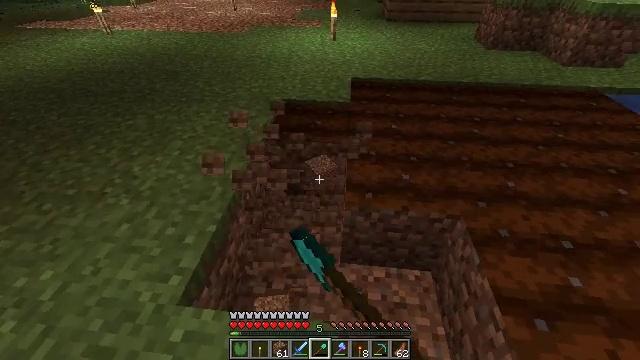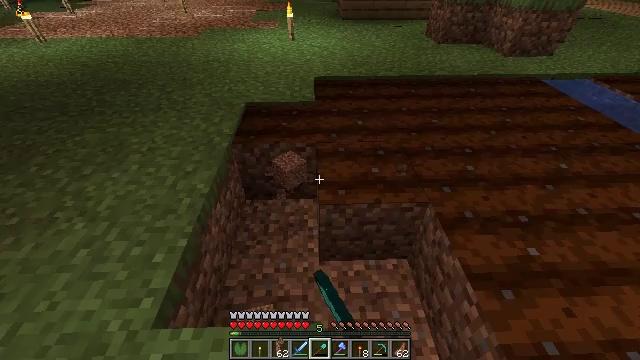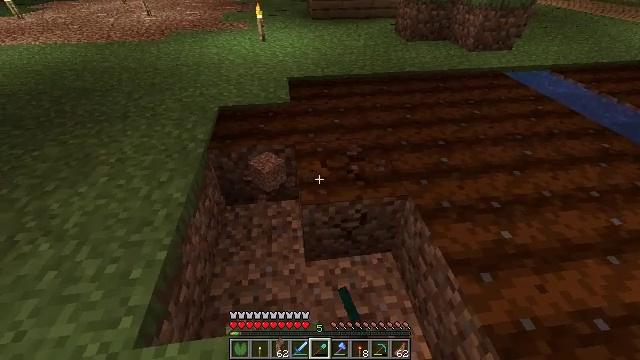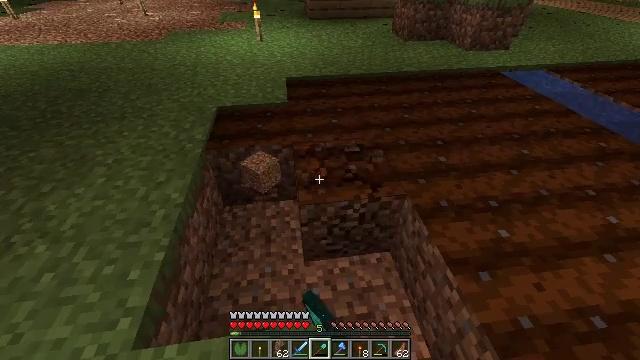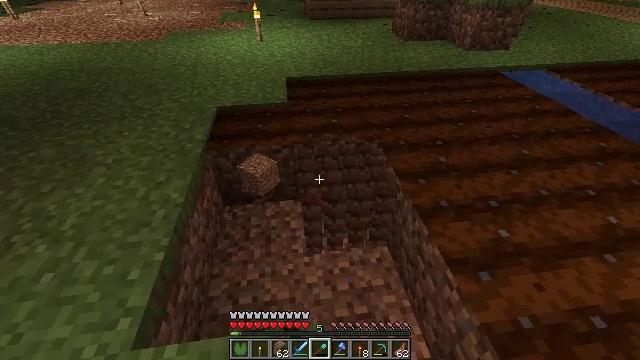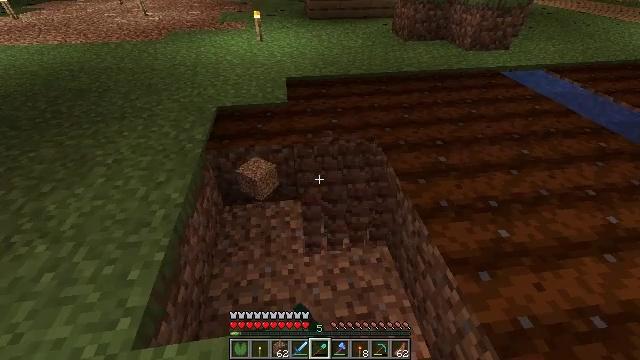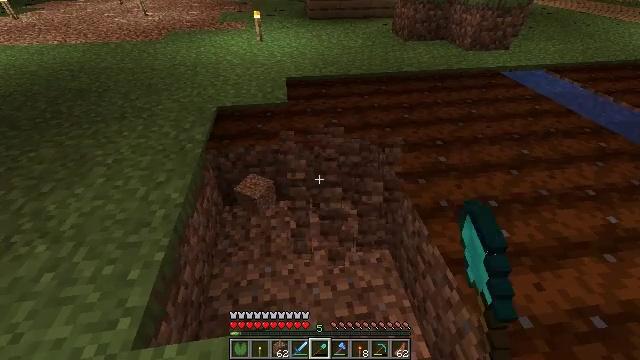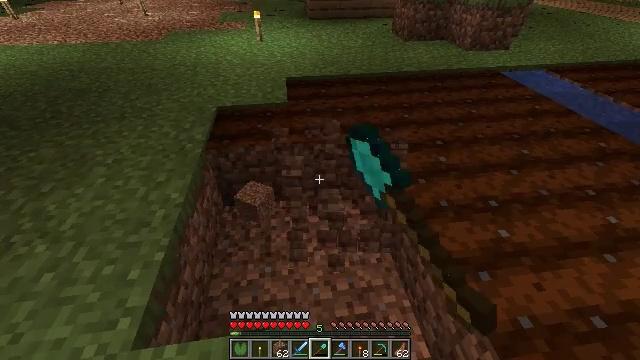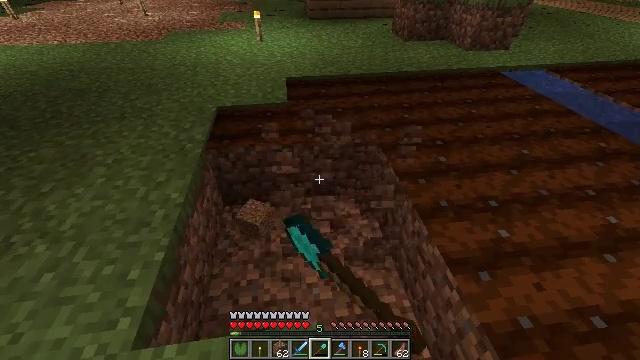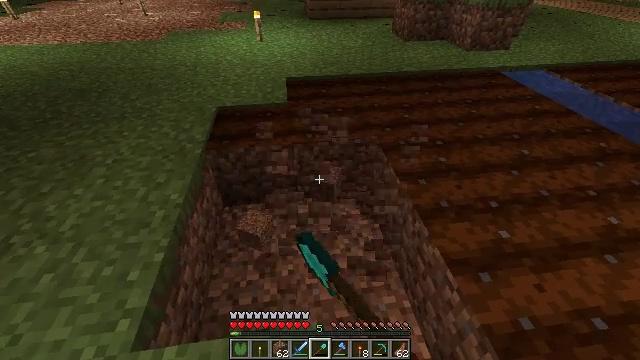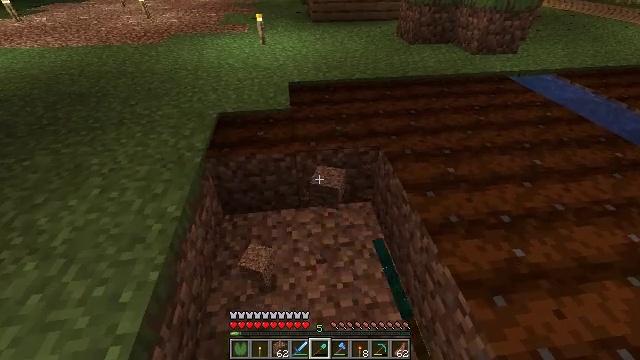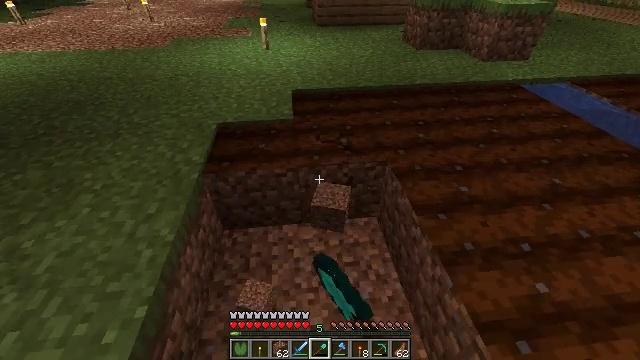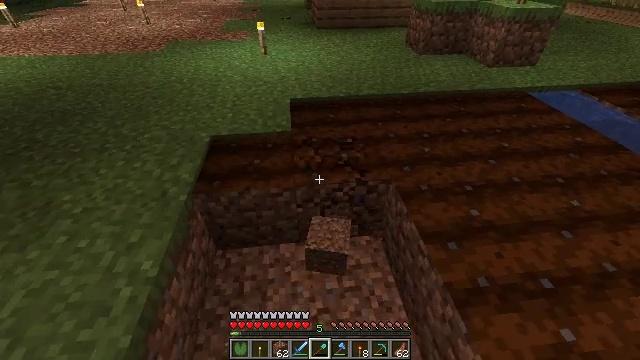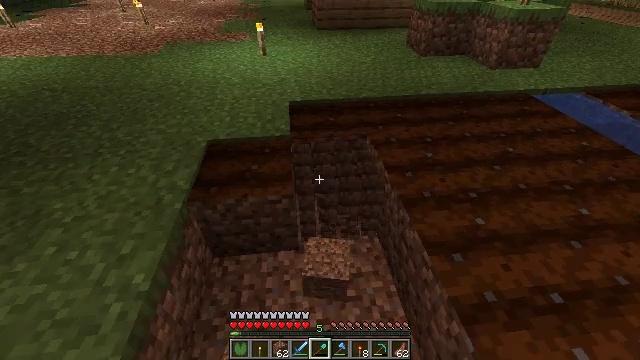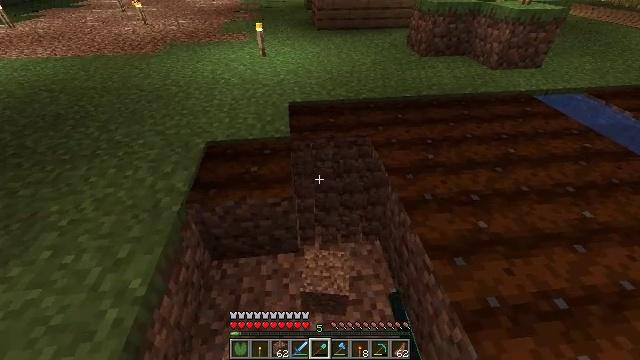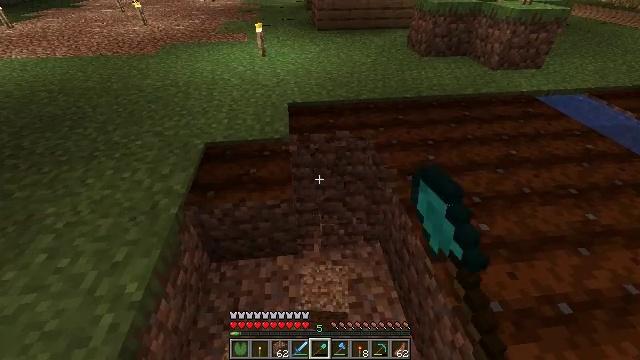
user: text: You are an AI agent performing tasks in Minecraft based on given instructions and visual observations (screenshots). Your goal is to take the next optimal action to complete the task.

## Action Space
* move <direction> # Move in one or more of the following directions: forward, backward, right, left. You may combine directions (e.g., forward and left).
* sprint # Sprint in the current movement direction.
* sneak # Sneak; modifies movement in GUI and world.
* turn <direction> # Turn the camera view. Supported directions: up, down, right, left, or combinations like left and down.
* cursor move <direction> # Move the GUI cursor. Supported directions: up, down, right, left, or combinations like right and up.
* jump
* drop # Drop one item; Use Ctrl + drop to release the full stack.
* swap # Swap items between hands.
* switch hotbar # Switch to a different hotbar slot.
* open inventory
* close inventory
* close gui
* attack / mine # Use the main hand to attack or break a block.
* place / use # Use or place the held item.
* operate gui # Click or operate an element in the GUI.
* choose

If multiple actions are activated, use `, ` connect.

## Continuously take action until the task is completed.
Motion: motion action
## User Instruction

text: Dig up the farmland.
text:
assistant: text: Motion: turn right, attack / mine
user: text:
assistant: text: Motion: turn right, attack / mine
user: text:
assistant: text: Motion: attack / mine
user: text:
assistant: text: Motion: attack / mine
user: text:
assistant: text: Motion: attack / mine
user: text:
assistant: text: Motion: attack / mine
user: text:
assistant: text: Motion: attack / mine
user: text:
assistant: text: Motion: attack / mine
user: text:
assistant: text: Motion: move forward, attack / mine
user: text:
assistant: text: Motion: move forward, attack / mine
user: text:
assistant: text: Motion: move forward, attack / mine
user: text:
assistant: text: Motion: move forward, attack / mine
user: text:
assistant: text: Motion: attack / mine
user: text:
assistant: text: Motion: attack / mine
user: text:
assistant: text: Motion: attack / mine
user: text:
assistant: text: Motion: attack / mine
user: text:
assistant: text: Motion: attack / mine
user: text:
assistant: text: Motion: turn left, attack / mine
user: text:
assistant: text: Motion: turn left and up, attack / mine
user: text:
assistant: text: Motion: turn left and up, attack / mine
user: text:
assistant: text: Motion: attack / mine
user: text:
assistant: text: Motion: attack / mine
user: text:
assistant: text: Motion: attack / mine
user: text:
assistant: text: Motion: attack / mine
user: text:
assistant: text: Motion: attack / mine
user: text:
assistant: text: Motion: attack / mine
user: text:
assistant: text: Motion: turn right and down, attack / mine
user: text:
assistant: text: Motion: move forward, turn right and down, attack / mine
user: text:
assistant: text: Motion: move forward, turn right, attack / mine
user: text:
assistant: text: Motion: move forward, attack / mine